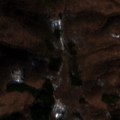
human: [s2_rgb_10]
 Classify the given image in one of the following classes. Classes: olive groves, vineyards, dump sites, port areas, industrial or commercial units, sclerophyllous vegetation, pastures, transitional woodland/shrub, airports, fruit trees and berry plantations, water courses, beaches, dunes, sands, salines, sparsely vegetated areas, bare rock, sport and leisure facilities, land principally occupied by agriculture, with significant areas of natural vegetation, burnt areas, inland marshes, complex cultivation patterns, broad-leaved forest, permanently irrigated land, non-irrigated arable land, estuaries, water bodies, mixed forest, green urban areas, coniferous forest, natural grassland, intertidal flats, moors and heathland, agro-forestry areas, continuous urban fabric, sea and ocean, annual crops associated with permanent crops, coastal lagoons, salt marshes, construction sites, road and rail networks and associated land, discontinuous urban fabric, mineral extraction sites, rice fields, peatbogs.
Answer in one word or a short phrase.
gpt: broad-leaved forest